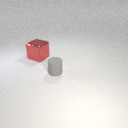
large red metal cube to the left of small gray rubber cylinder